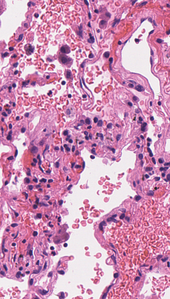
Tumor epithelial tissue: no
Tumor-associated stroma tissue: no
Normal tissue: yes